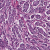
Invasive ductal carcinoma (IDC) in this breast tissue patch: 1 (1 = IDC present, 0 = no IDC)